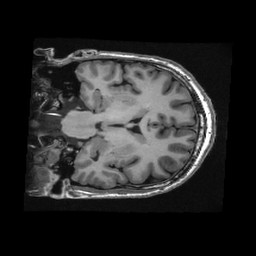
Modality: T1w
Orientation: coronal
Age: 33
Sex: male
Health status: healthy
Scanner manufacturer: ge
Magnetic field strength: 3 T
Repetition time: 0.008384 s
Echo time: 0.003112 s